Interaction volume radius: 5 \u00c5
Interaction volume height: 10 \u00c5
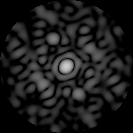
Disorder parameter: 0.8322